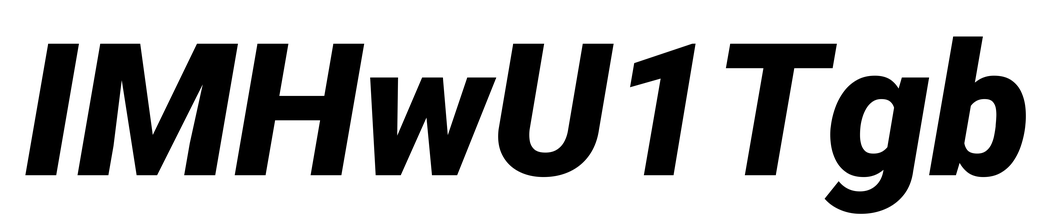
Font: Roboto-Italic_Black_Italic